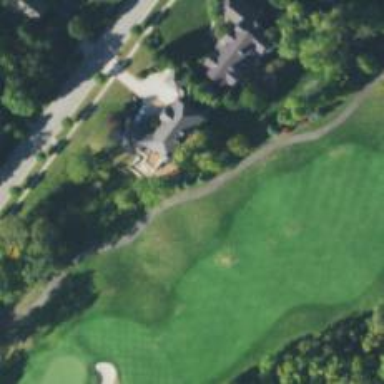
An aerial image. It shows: Path for golf carts.